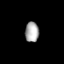
Tissue: prostate
Cell type: Myeloid cells
Senescence score: 0.3607
Nuclear area (px): 273
Mean DAPI intensity: 169.842